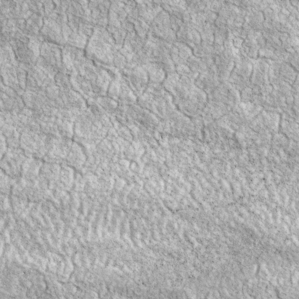
Label: non_frost